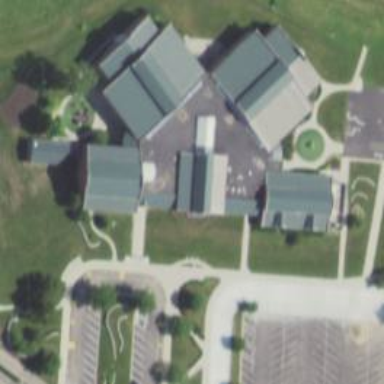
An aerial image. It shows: School building.